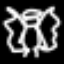
Label: angel